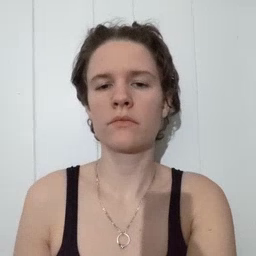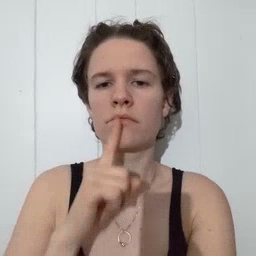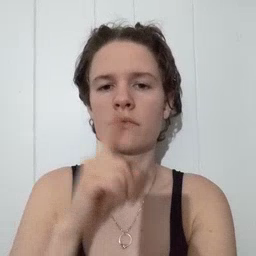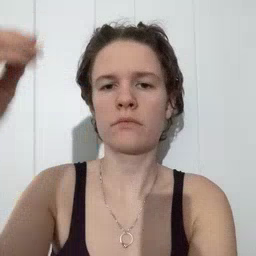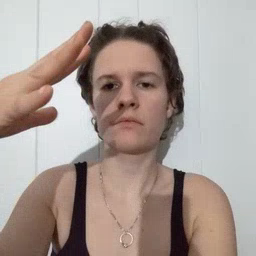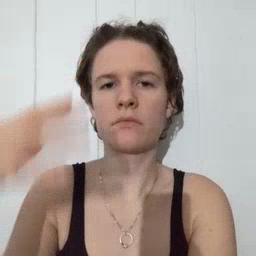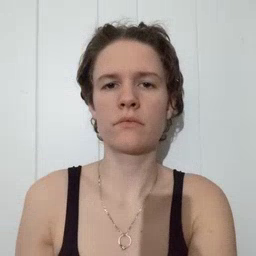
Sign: lamp